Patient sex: F
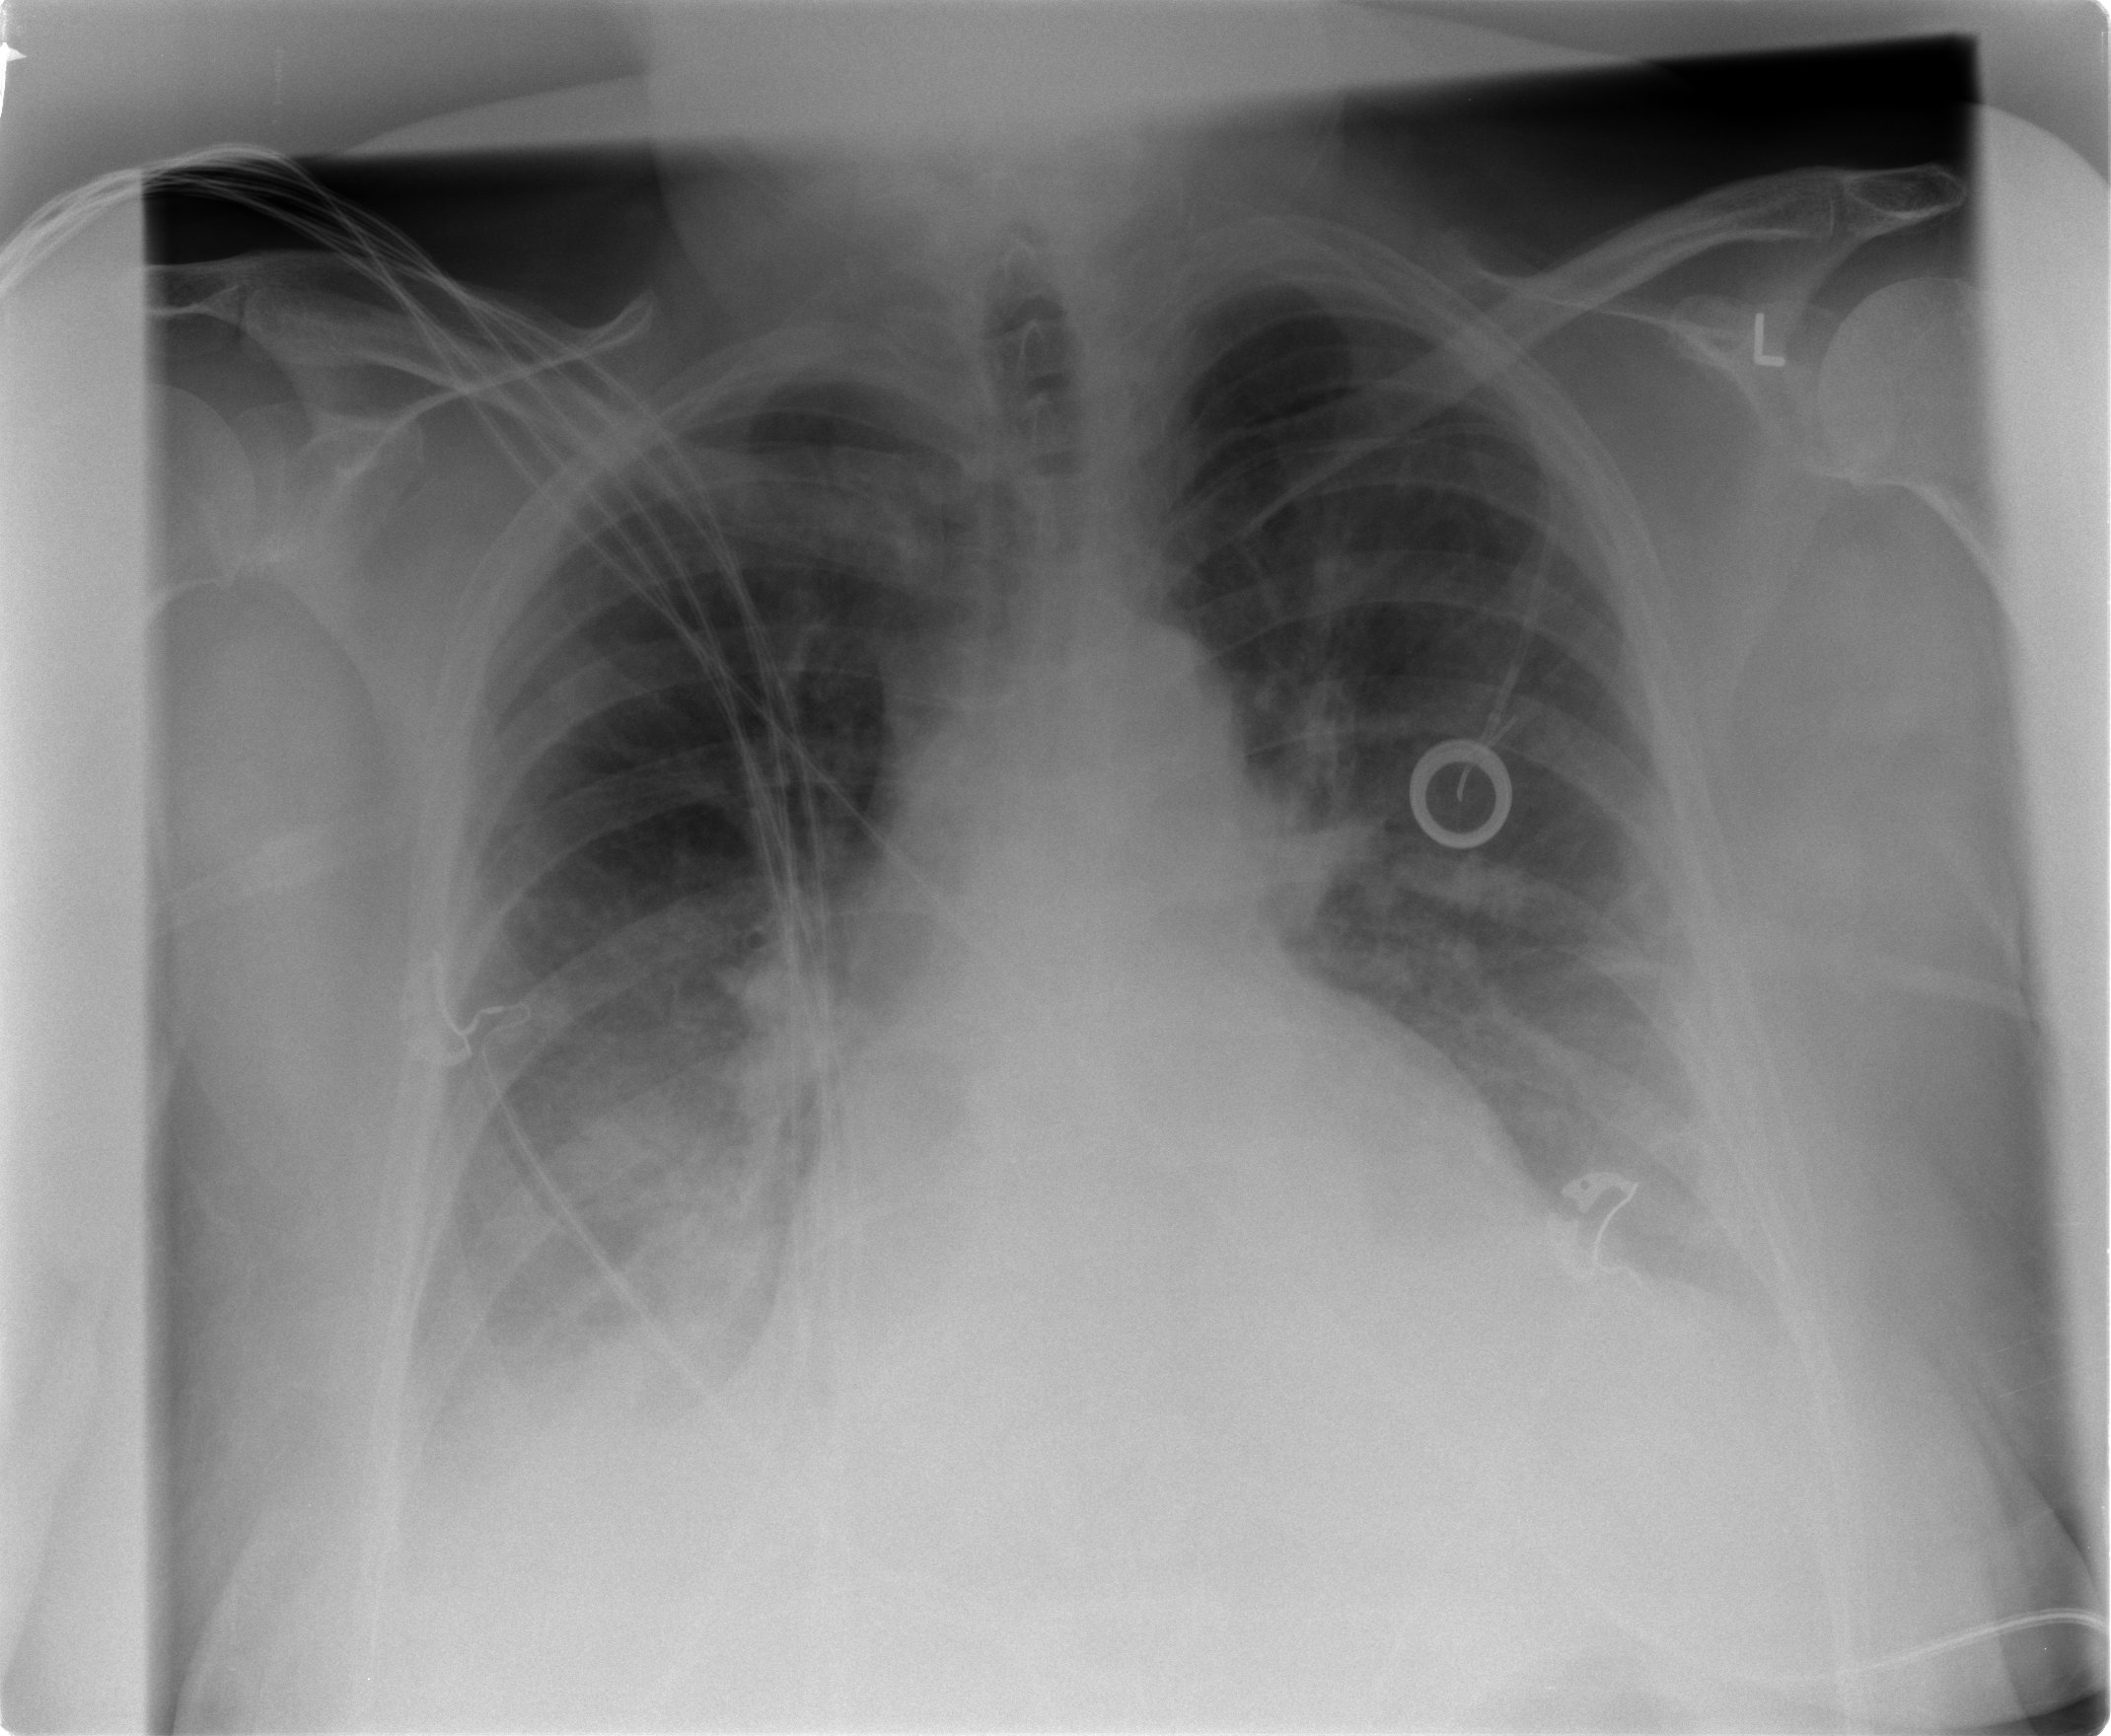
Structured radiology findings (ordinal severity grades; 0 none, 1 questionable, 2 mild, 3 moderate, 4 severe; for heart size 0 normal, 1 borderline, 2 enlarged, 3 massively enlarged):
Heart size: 2
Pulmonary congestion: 2
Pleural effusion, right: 3
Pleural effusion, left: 1
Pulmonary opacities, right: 1
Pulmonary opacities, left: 1
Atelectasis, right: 3
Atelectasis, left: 2